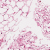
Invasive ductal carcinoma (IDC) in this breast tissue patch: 0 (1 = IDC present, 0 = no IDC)